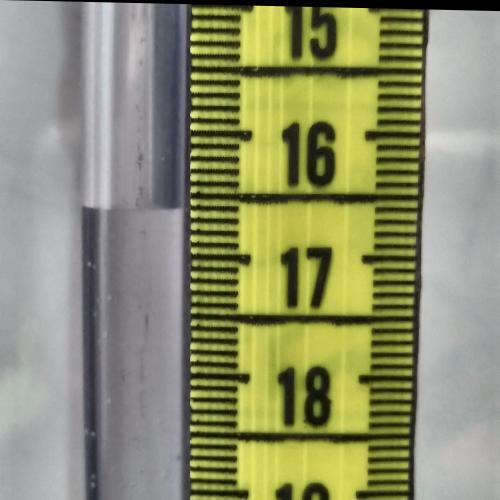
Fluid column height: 16.6 cm